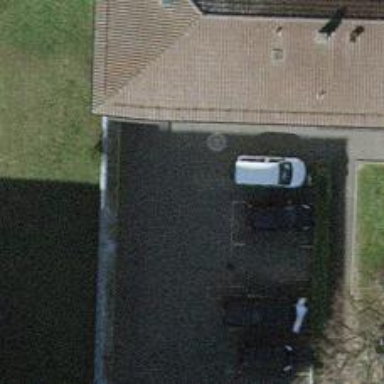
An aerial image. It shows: Driveway.